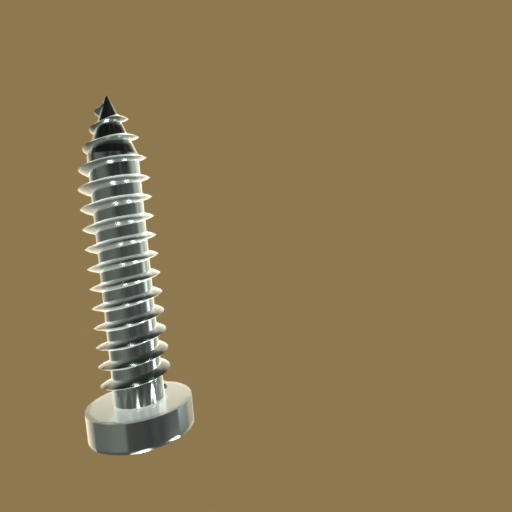
Label: screw